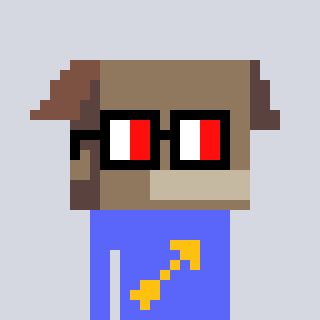
a pixel art character with square glasses with black frames and red eyes, a box-shaped head and a purple-colored body on a cool background